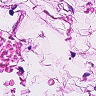
Metastatic tissue present: no